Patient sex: M
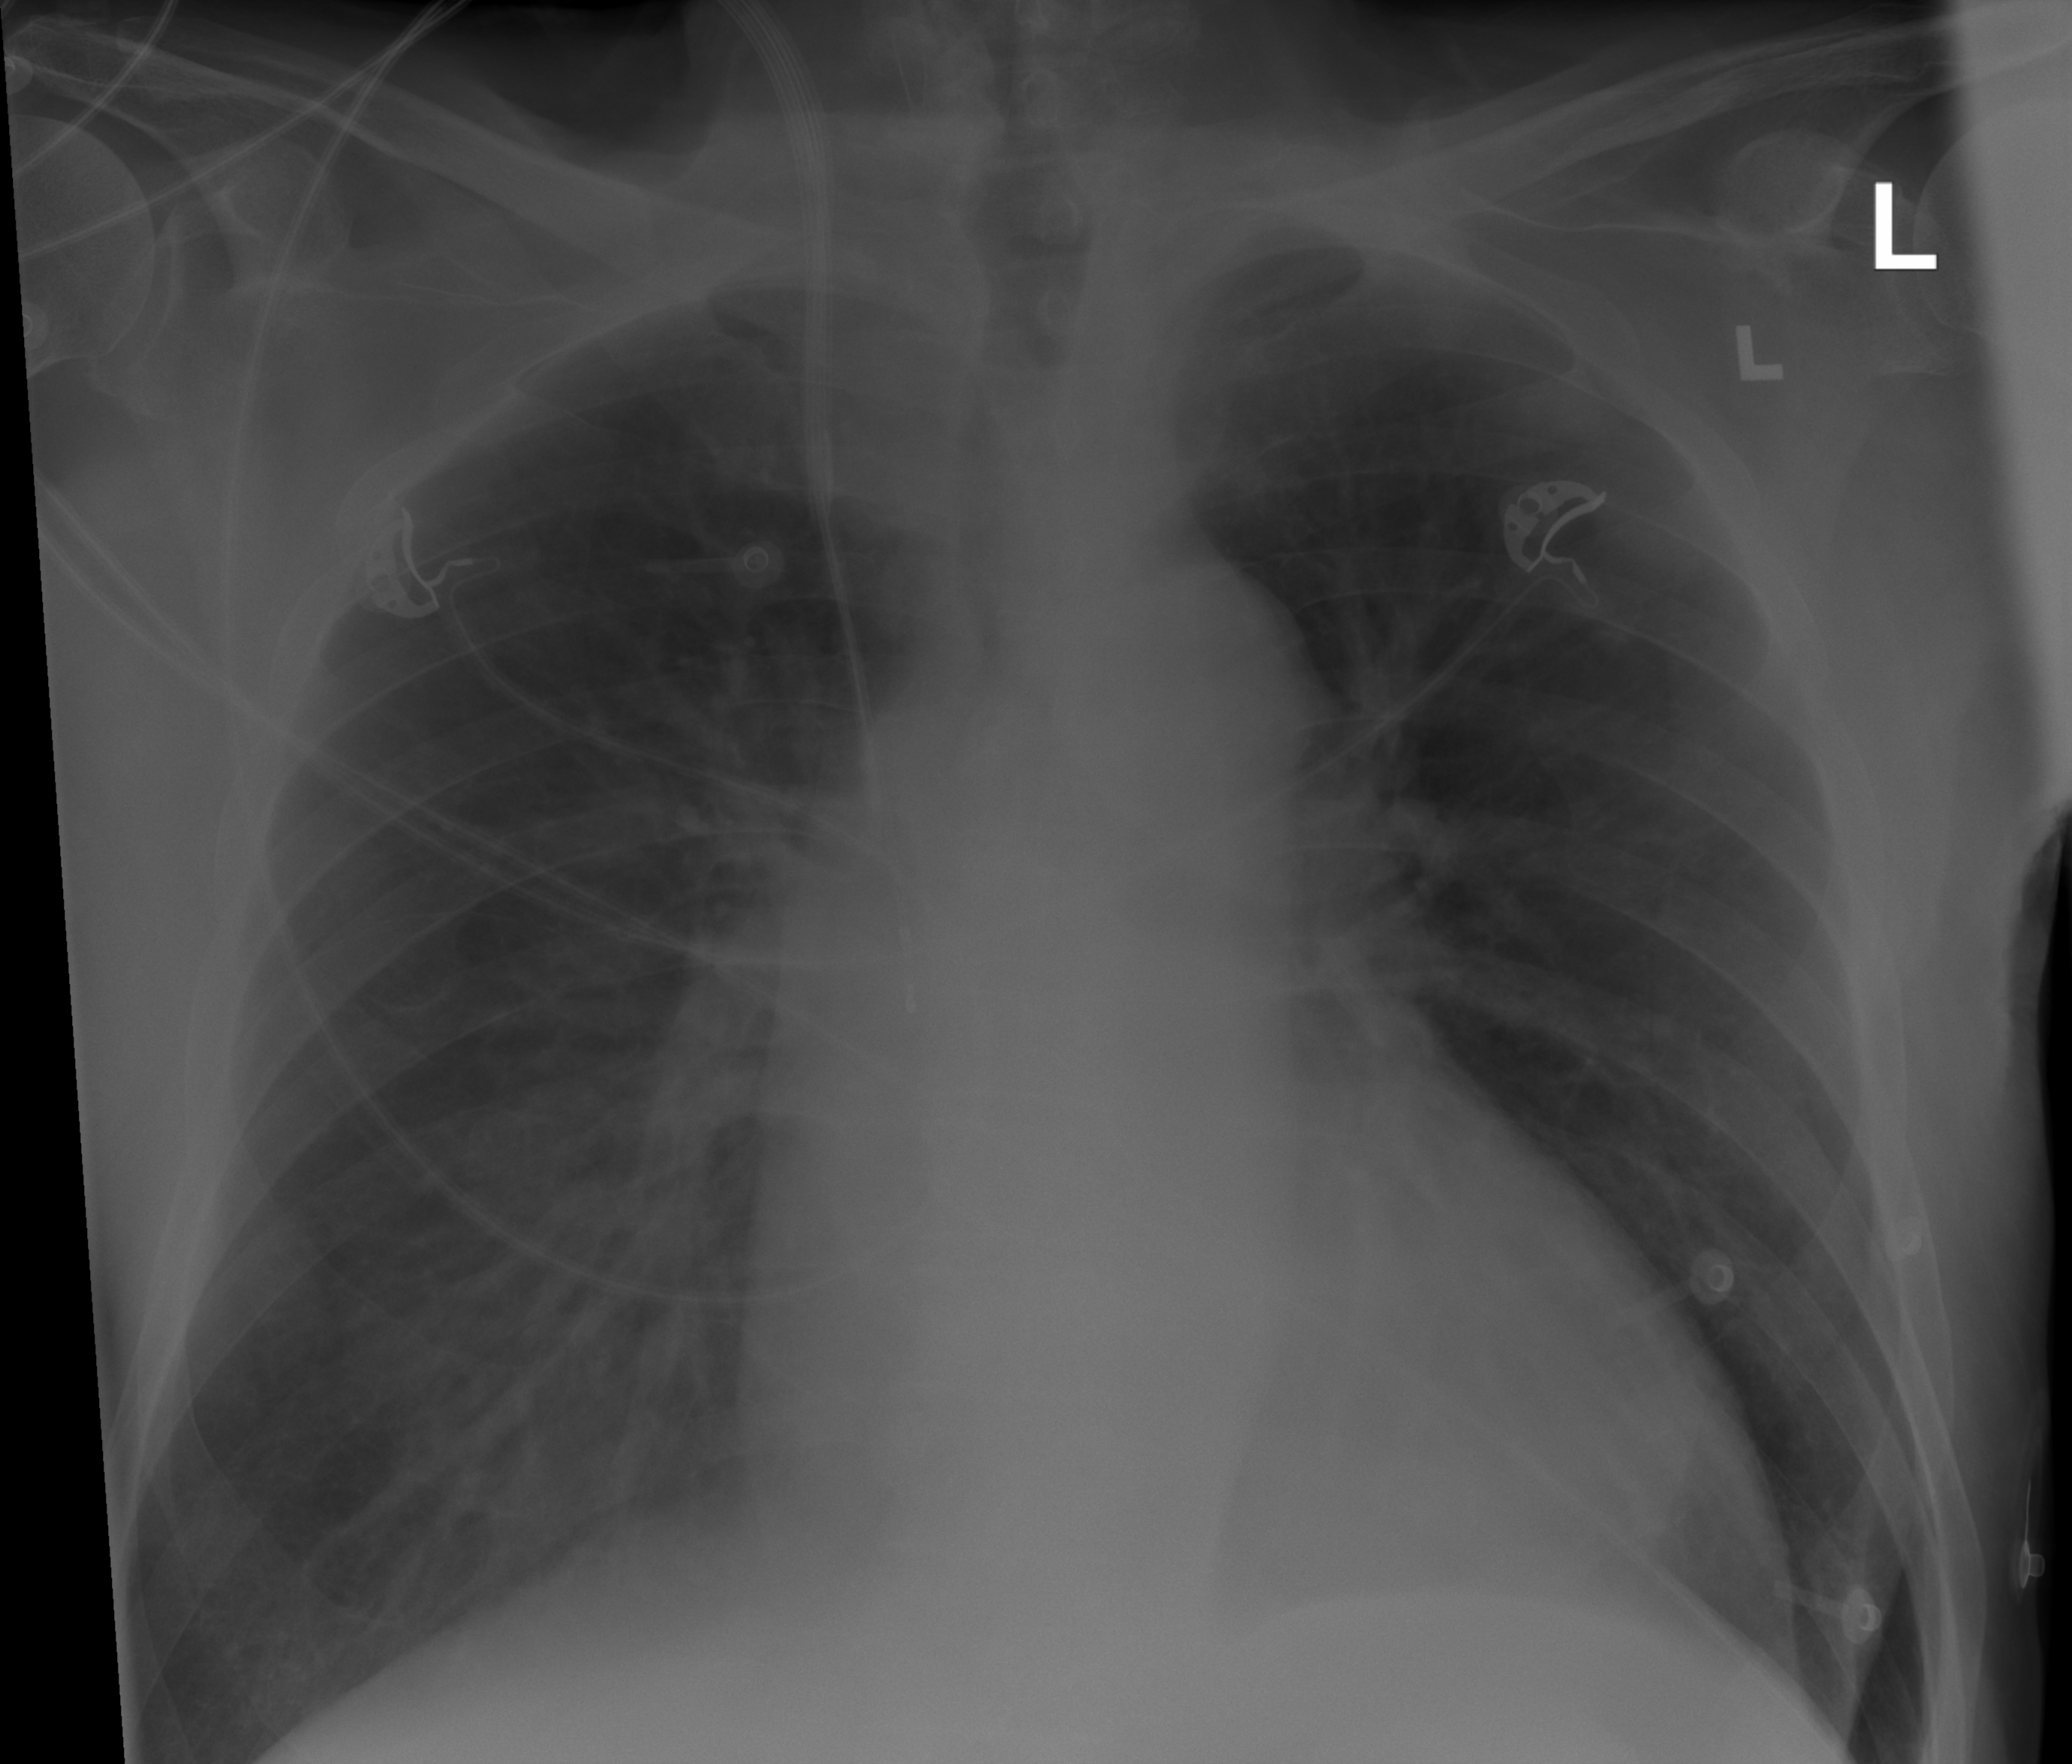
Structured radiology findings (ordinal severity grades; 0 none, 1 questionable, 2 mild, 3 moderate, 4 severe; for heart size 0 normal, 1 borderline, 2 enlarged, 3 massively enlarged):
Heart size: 0
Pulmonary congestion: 1
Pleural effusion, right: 0
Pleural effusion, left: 0
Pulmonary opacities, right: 0
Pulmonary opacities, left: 0
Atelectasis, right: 0
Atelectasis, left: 0